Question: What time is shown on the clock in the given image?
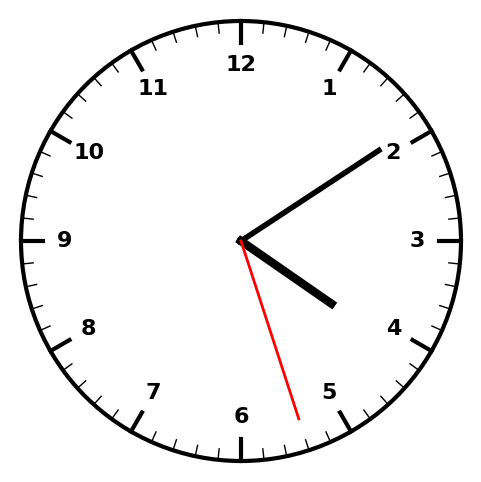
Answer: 04:09:27